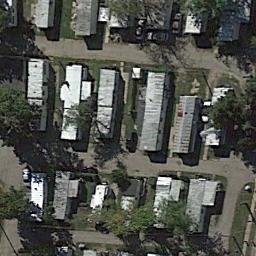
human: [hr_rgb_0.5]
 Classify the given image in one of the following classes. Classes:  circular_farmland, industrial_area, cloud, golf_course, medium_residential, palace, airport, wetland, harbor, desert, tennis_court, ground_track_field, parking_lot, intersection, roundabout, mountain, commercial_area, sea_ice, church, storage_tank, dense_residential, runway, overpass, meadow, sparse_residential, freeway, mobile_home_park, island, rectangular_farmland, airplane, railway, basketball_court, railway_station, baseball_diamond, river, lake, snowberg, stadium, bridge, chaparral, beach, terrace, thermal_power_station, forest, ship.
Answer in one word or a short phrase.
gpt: mobile_home_park